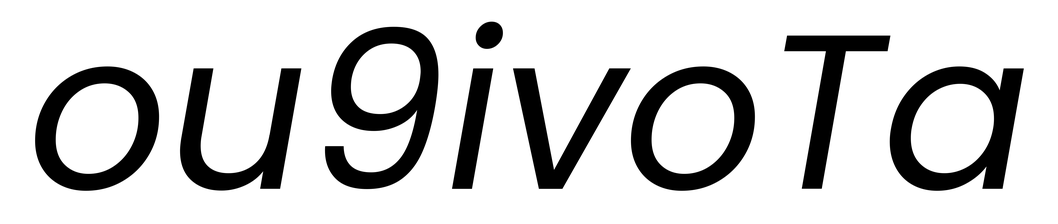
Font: Poppins-Italic